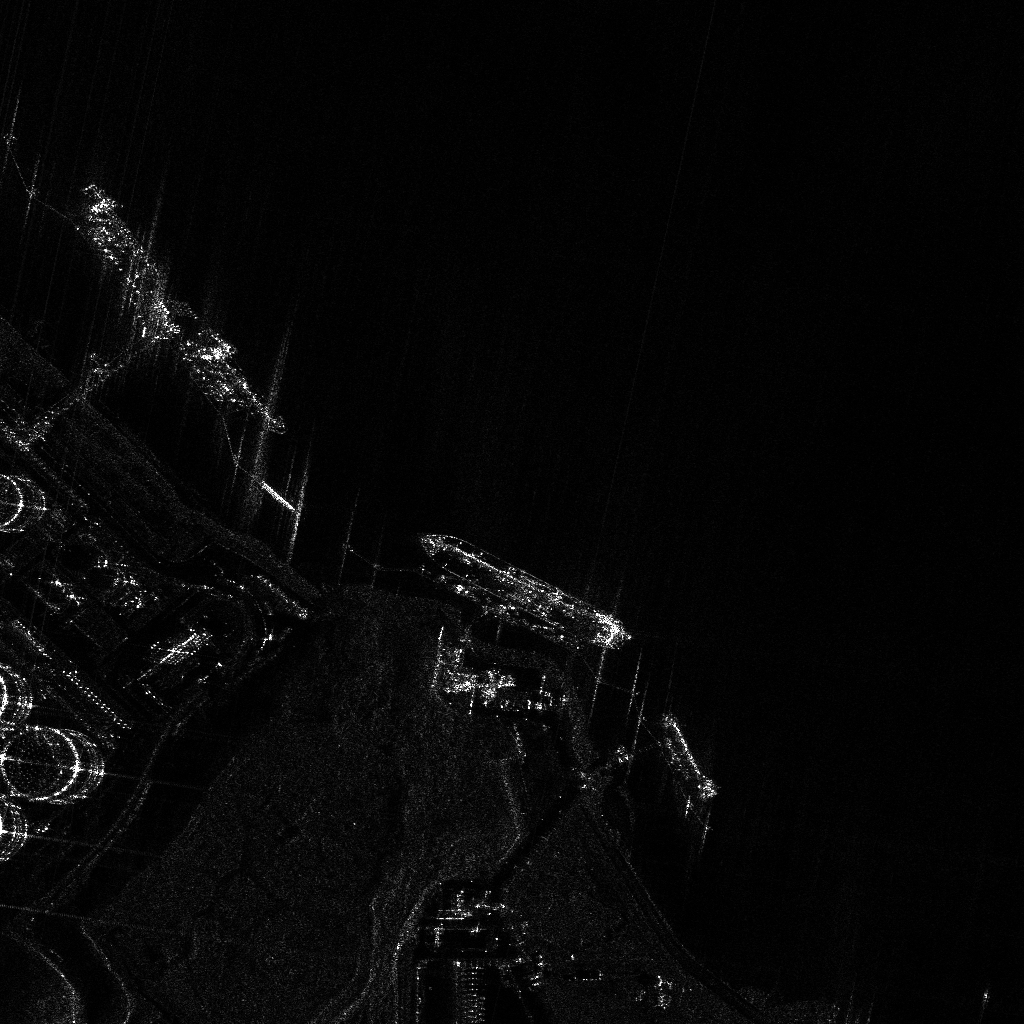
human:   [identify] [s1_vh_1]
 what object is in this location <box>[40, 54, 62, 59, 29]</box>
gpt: <ref>1 medium ore-oil at the center</ref>

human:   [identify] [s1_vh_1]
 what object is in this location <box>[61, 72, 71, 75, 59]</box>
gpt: <ref>1 medium dredger at the bottom</ref>